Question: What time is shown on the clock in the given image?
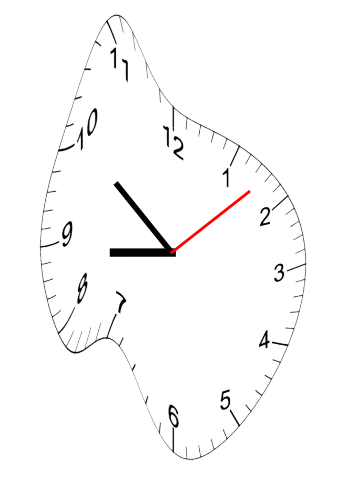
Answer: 08:51:08